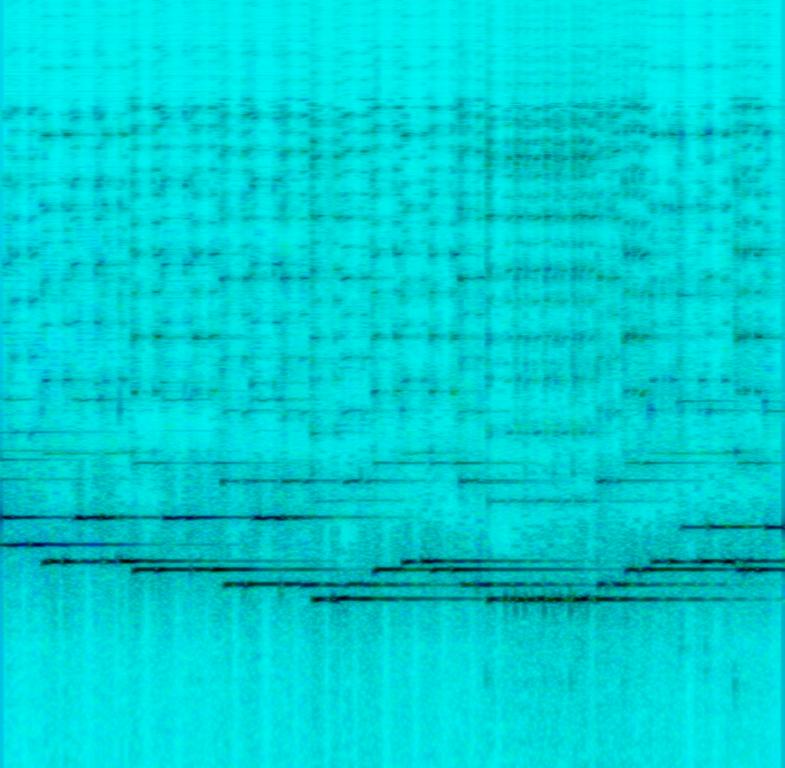
This music is instrumental. The tempo is fast with the musician  playing a high , vigorous, high pitched  melody on a Glass harp or angelic organ. The music is sharp, unique, enchanting, and celestial with no accompaniment.